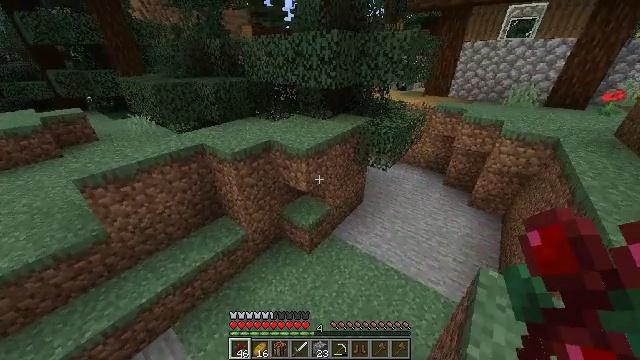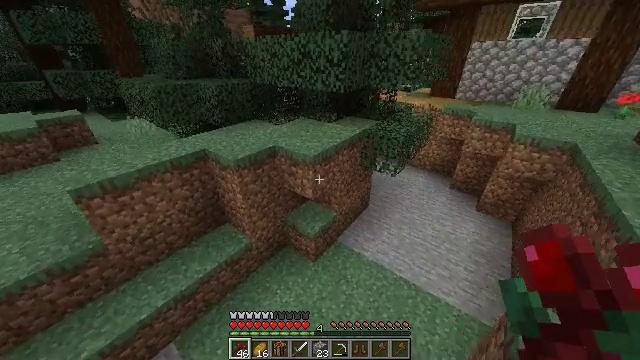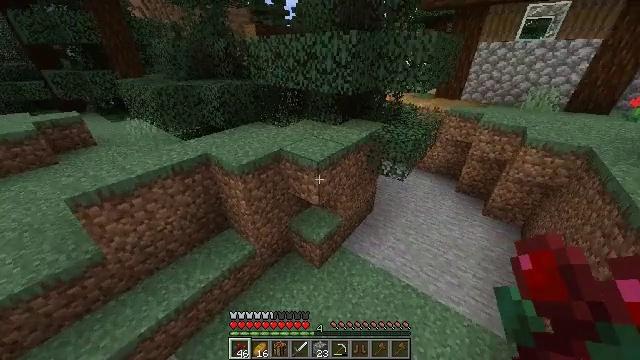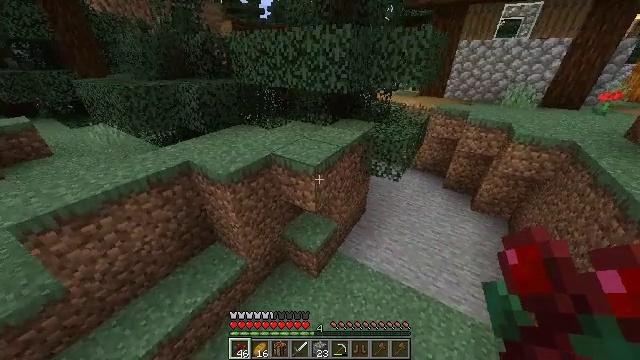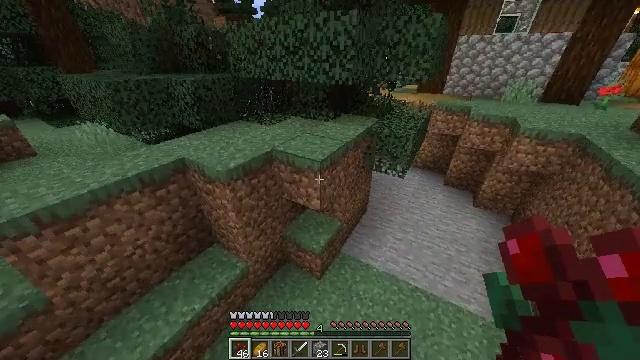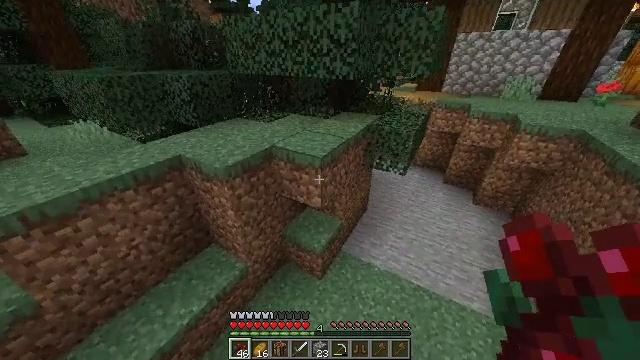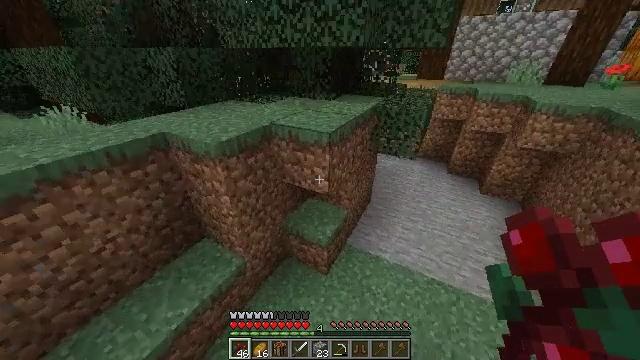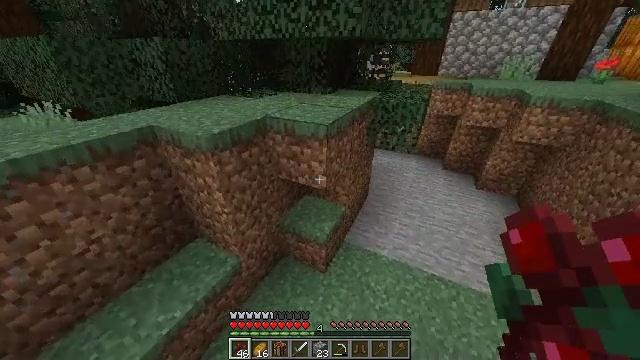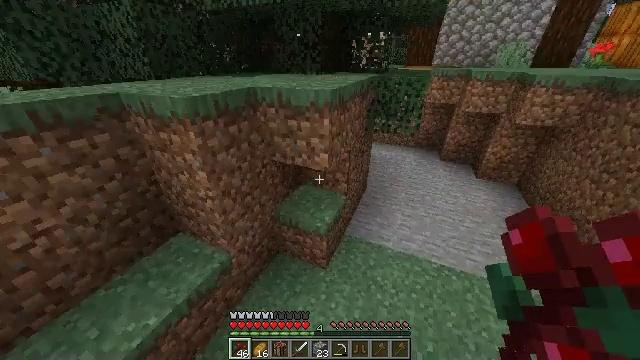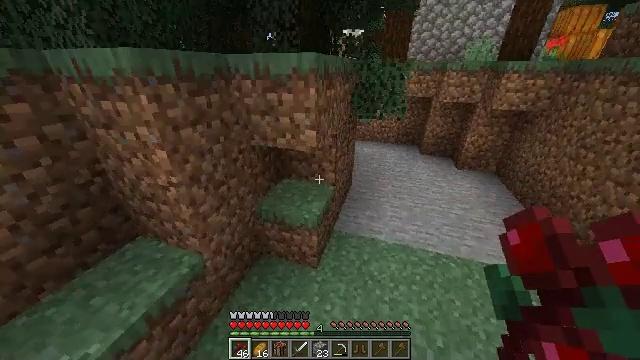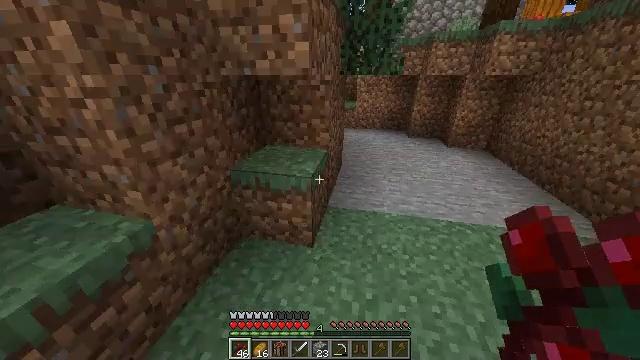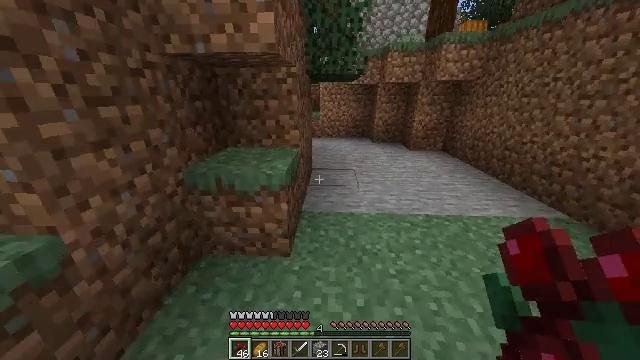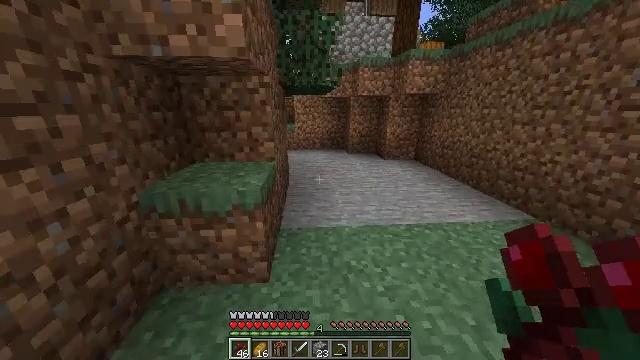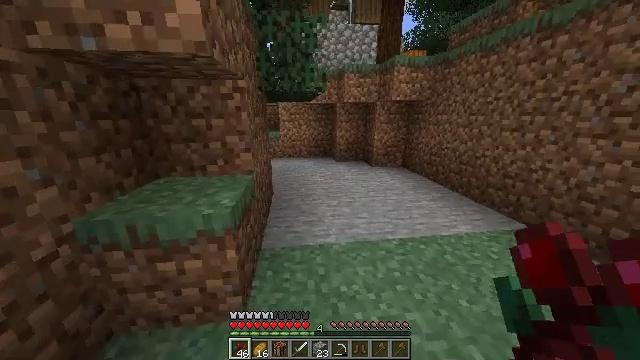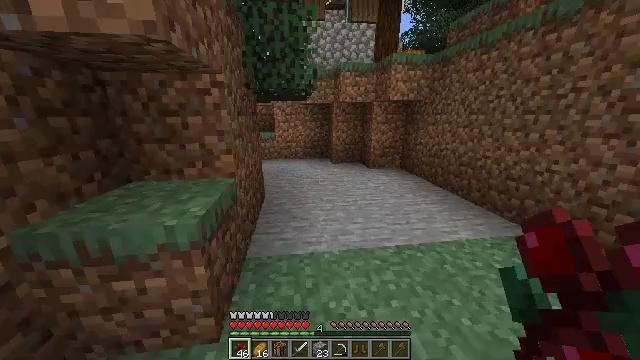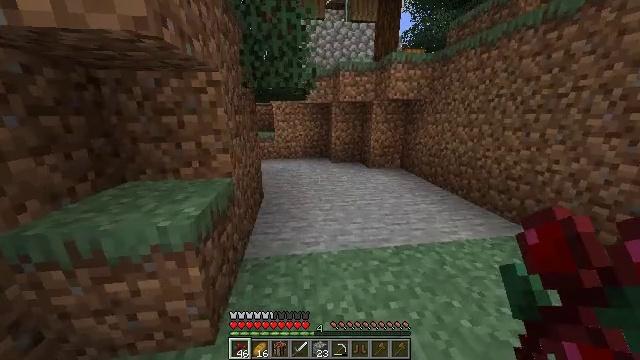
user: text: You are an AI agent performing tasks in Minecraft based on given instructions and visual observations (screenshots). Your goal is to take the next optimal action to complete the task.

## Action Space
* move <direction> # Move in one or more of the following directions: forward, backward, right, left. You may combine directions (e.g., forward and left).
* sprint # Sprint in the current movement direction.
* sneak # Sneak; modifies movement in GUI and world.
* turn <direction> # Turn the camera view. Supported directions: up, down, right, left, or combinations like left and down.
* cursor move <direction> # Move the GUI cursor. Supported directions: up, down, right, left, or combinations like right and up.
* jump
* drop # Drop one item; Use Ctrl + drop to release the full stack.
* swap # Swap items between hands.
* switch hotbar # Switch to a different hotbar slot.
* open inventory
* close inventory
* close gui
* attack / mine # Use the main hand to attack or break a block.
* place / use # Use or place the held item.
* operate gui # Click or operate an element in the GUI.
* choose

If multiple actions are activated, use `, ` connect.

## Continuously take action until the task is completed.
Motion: motion action
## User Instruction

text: Dismantle the blue bed.
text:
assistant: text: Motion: move forward and move left, sprint
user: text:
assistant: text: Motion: move forward and move left, sprint
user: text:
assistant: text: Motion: move forward and move left, sprint, turn right
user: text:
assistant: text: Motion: move forward and move left, sprint, turn right
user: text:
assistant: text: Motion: move forward
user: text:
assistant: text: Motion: move forward, turn right
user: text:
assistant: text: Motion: move forward, turn right
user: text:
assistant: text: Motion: move forward, turn right
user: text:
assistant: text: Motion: move forward, turn right and up
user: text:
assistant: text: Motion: move forward, turn right and up
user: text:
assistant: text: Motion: move forward and move right, turn right and up
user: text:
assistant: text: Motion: move forward and move right, turn right and up
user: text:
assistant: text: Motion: move forward and move right, turn right and up
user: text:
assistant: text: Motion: move forward and move right
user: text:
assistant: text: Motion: move forward and move right
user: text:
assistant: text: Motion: move forward and move right
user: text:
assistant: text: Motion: move forward and move right
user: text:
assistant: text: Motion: move forward
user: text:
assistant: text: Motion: move forward, turn left and up
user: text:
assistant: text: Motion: move forward, turn left
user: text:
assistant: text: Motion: move forward, turn left and up
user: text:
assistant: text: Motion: move forward and move right, turn left
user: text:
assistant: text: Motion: move forward and move right, turn left
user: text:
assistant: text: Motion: move forward and move right, turn left
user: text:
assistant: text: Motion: move forward and move right, turn left
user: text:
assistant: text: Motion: move forward and move right
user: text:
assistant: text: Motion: move forward
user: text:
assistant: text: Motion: move forward
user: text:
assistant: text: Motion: move forward
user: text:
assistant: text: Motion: move forward, turn left